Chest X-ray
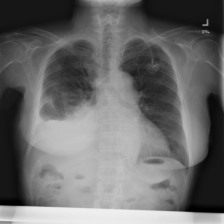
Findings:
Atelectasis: negative
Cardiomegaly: negative
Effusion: positive
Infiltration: negative
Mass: negative
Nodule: negative
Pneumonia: negative
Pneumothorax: negative
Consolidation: negative
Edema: negative
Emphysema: negative
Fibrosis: negative
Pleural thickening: negative
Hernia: negative